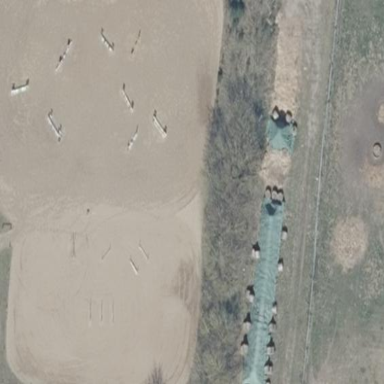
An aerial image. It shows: Equestrian pitch for leisure land sports.